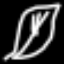
Label: leaf